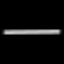
Label: line